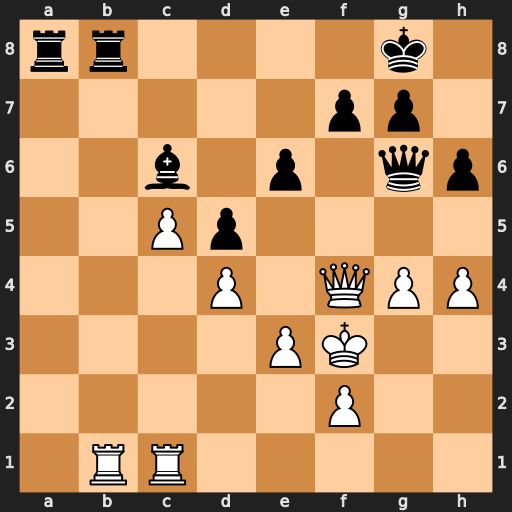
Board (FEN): rr4k1/5pp1/2b1p1qp/2Pp4/3P1QPP/4PK2/5P2/1RR5
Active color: w
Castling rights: -
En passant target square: -
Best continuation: Rxb8+ Rxb8 Qxb8+